Question: I'm developing an iOS application and i'm using the 'SWRevealViewController', i made the side-menu by adding a TableView and everything works fine, but when i open the side-menu and scroll down, the contents(cells) are interfering with the iPhone top bar.
Please view the image below

Usually adding a Navigation Controller solve this problem, but i can't add one here because it's a side-menu.
How can i prevent that from happening and solve this?
Thanks in advance.
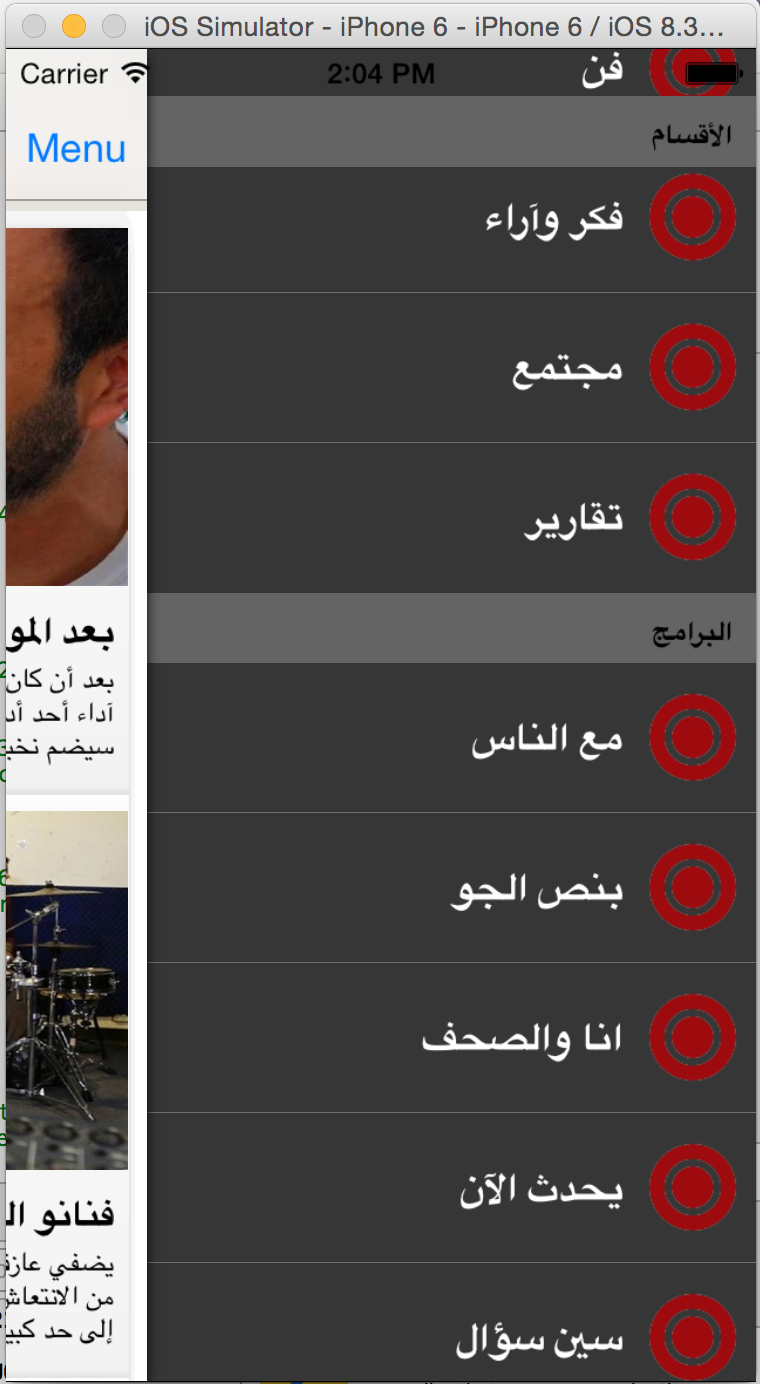
Answer: Tty to use contentInset for side menu TableView:
'''
- (void)viewDidLayoutSubviews{
[super viewDidLayoutSubviews];
sideMenuTableView.contentInset = UIEdgeInsetsMake(20, 0, 0, 0);
}
'''